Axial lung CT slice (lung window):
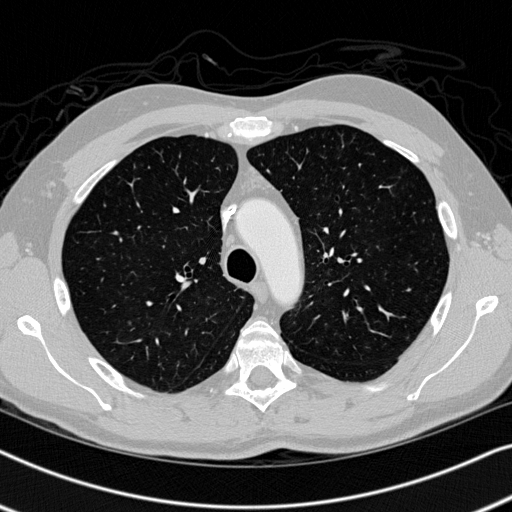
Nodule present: no